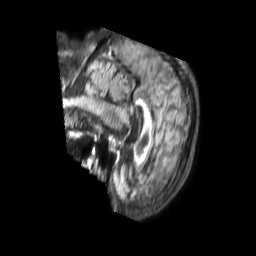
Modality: FLAIR
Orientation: sagittal
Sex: female
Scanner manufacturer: philips
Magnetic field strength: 3 T
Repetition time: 4.8 s
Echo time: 0.34 s